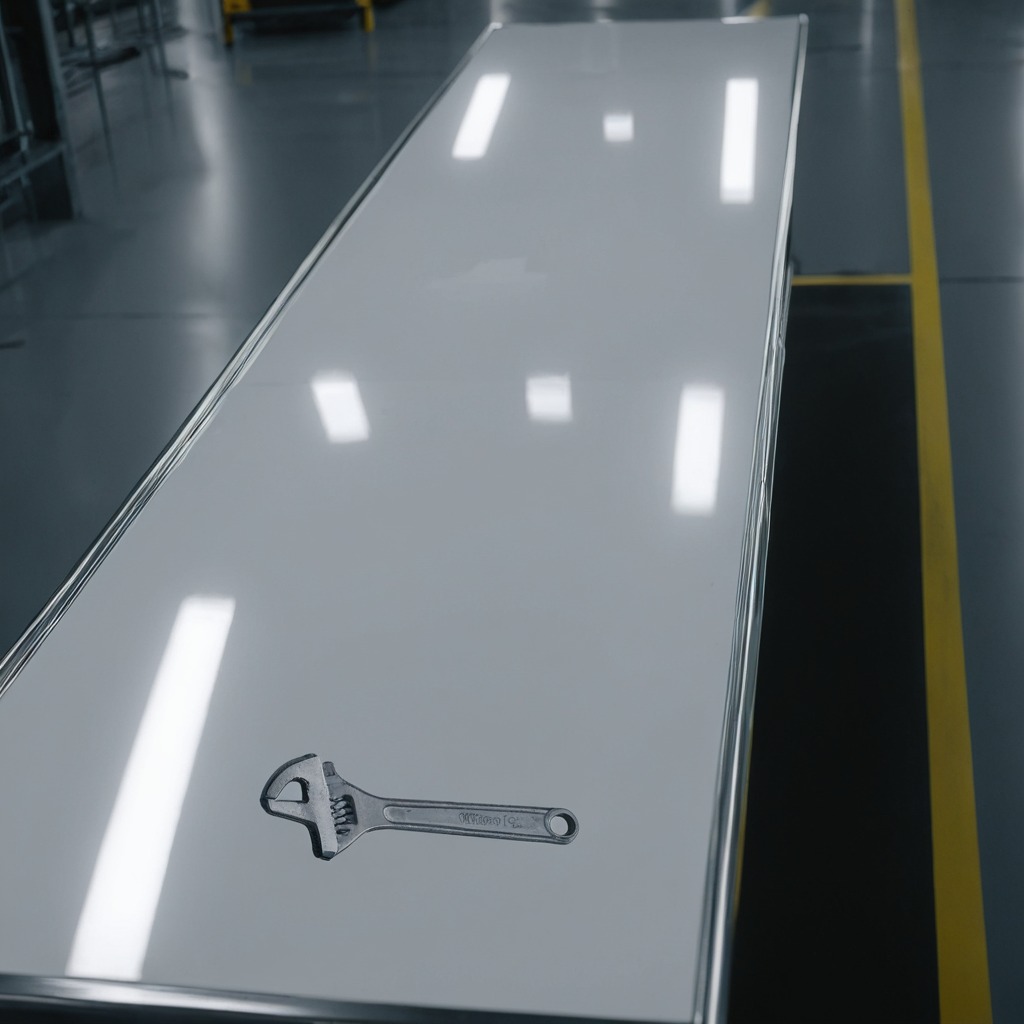
An wrench is lying on a high-gloss table in a ship maintenance bay industrial lighting.